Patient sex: F
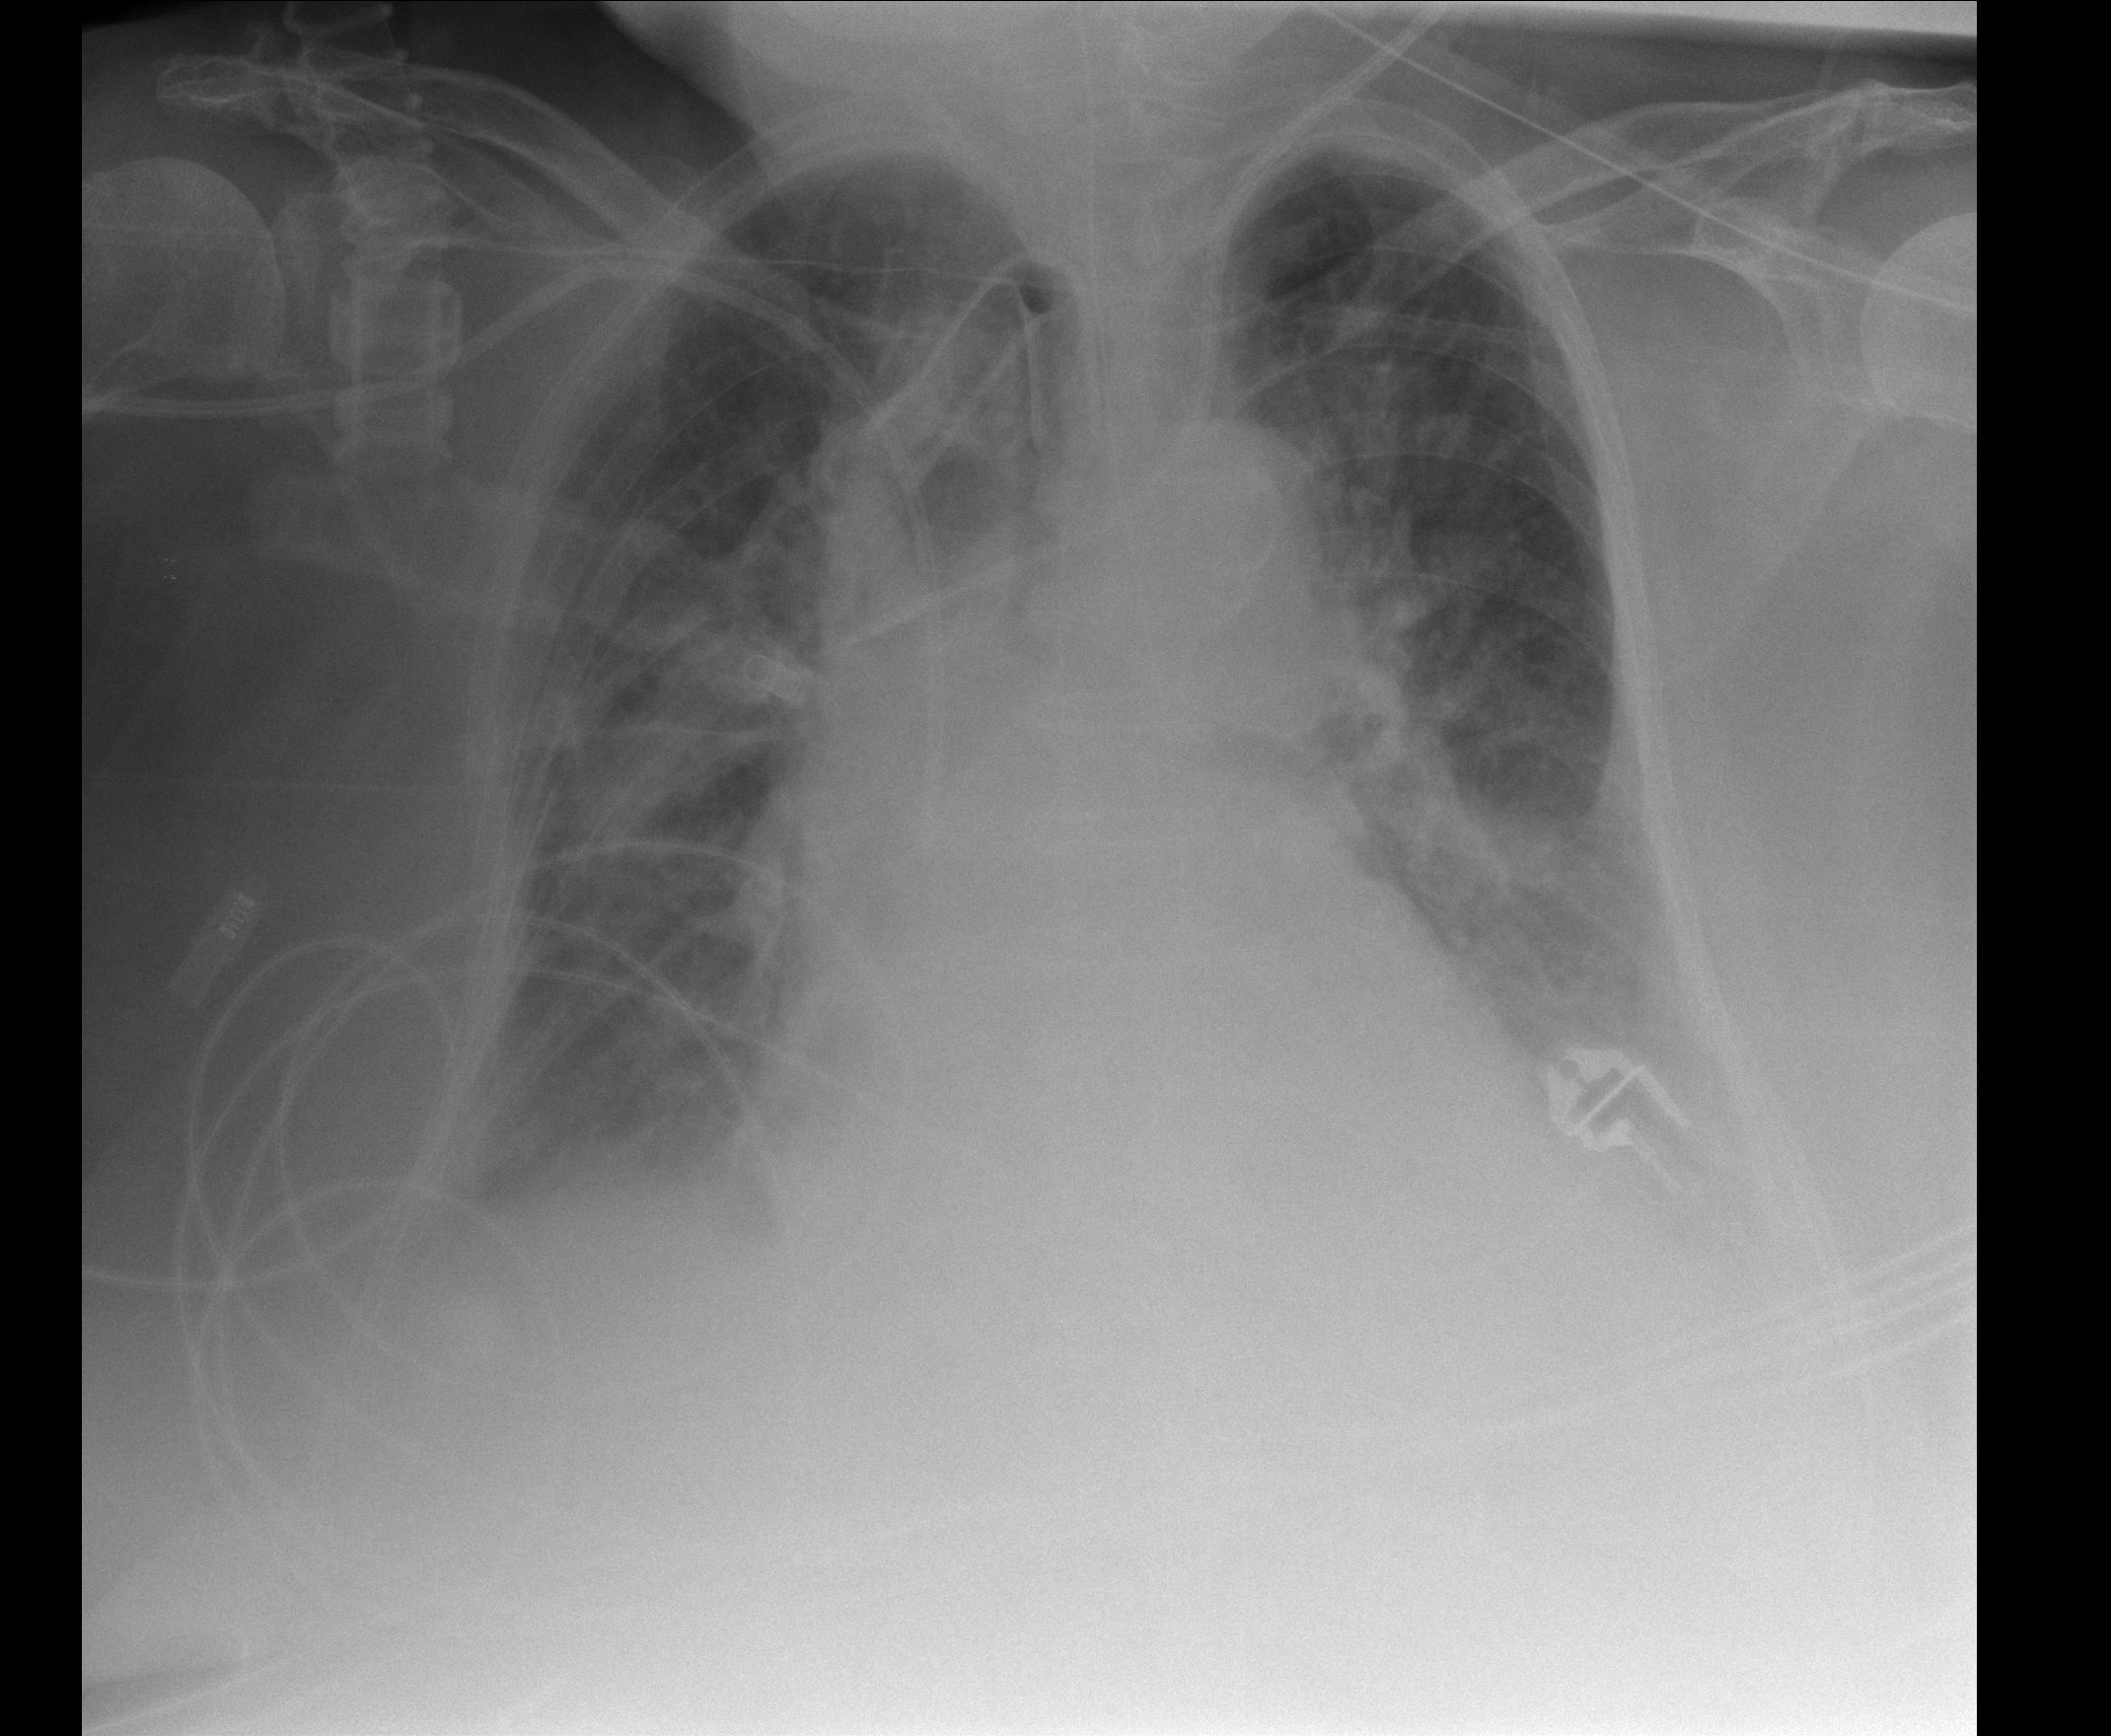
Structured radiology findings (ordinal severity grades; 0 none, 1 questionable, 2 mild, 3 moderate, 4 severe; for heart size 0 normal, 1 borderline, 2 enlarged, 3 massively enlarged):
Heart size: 2
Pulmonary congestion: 2
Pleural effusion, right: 2
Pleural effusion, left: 2
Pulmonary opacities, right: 2
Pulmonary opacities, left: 2
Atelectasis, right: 2
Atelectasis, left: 2